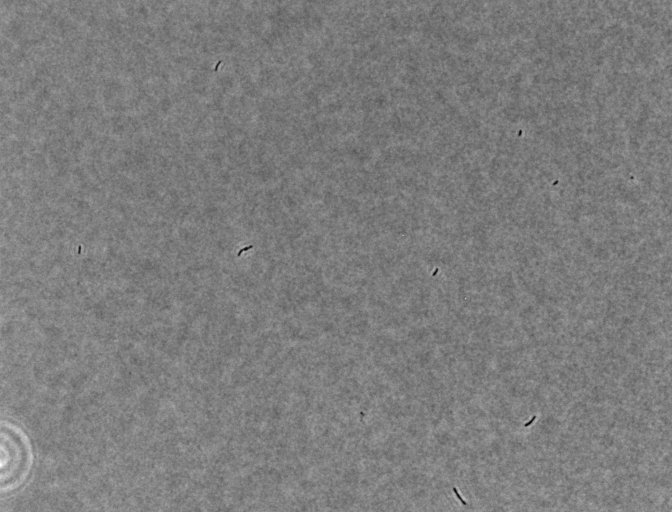
Phase contrast microscopy, 20x objective, 3 h incubation